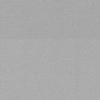
Label: dusty